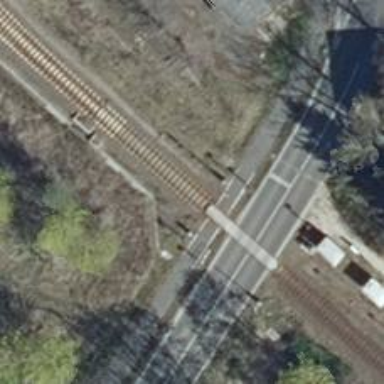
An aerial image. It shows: Railway switch with the turnout pointing to the right.